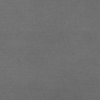
Label: dusty